Question: I want to show a fullscreen image when a thumbnail is tapped. Right now I'm presenting a modal view controller, but the image is not centered in the screen:

Here's the code I'm using in the modal view controller to present the view controller:
'''
UIViewController *modalCon = [[UIViewController alloc] init];
modalCon.view.backgroundColor=[UIColor blackColor];
modalCon.view.userInteractionEnabled=YES;
UIImageView *imageView = [[UIImageView alloc] initWithFrame:modalCon.view.frame];
imageView.contentMode=UIViewContentModeScaleAspectFit;
imageView.image=coverImage.image;
[modalCon.view addSubview:imageView];
UITapGestureRecognizer *modalTap = [[UITapGestureRecognizer alloc] initWithTarget:self action:@selector(dismissModalView)];
[modalCon.view addGestureRecognizer:modalTap];
[self presentViewController:modalCon animated:YES completion:nil];
'''
How do I get this image centered in the view controller?
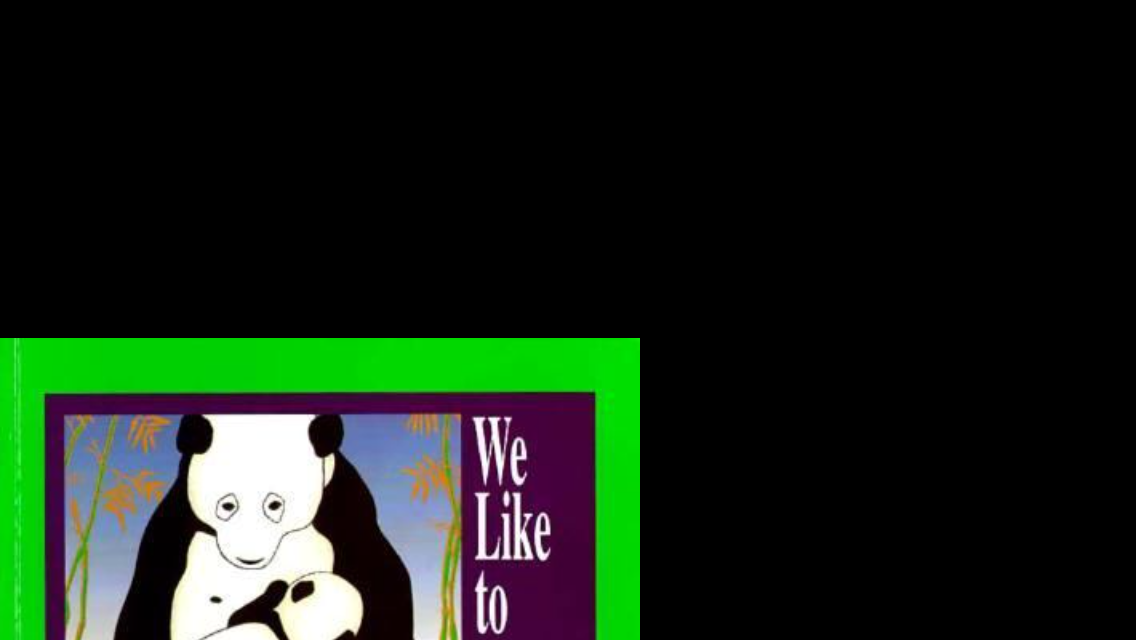
Answer: did you try '[image view setCenter:self.view.center]'
that one centres according to screen but if you want to centre to modalCon then replace 'self.view' to 'modalCon.view'